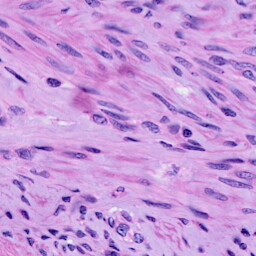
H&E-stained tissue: Cervix